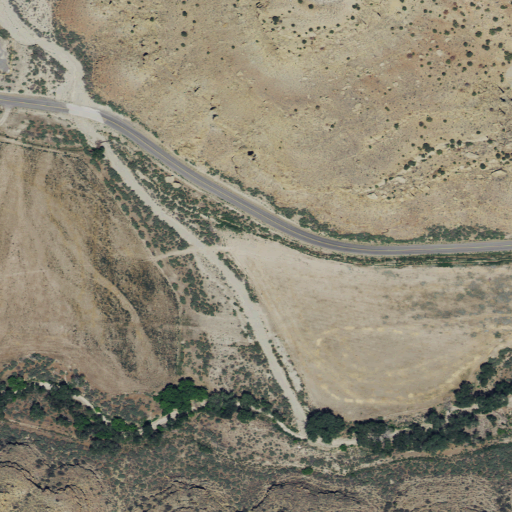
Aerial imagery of valley in Utah named Gate Canyon containing shrub, evergreen forest, cultivated crops, open development, deciduous forest, and low intensity development